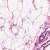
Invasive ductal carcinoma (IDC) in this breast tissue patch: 0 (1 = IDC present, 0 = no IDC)